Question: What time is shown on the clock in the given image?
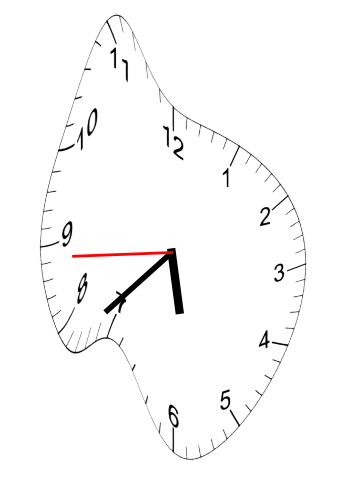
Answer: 05:37:44